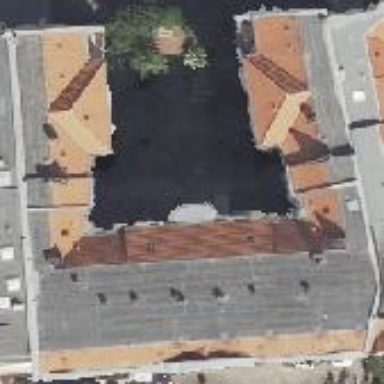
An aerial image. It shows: Residential building with apartments. The roof has mansard shape.